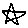
Label: star